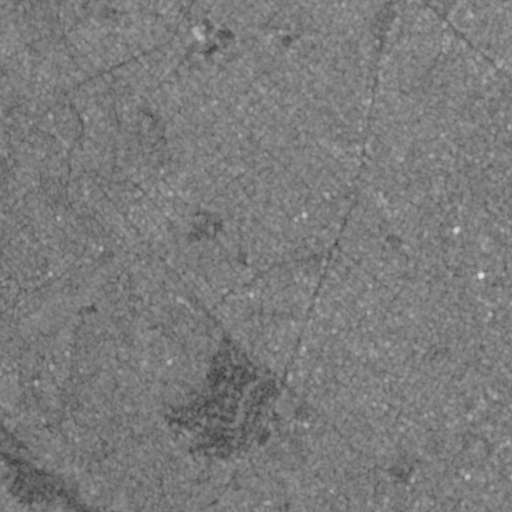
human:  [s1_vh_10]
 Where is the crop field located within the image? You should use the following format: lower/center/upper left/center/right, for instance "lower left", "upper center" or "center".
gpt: The crop field is located in the lower right of the image.
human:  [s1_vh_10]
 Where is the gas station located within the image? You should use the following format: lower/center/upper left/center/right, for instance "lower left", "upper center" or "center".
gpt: The gas station is located in the upper right of the image.
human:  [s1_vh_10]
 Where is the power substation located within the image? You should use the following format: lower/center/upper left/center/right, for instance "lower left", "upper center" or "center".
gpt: The power substation is located in the center of the image.
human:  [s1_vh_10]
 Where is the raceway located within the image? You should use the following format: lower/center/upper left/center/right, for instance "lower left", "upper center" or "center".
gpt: The raceway is located in the lower center of the image.
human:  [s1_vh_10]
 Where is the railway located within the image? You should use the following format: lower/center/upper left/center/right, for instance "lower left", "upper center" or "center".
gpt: The railway is located in the upper right of the image.
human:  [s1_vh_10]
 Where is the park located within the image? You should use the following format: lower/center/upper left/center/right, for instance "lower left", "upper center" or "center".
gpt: There is no park in the image.

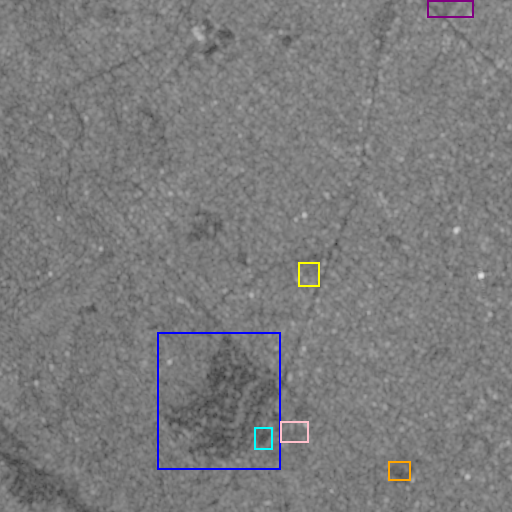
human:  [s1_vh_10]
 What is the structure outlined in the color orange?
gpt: The structure outlined in orange is a crop field.
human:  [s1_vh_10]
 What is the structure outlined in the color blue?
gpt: The structure outlined in blue is a park.
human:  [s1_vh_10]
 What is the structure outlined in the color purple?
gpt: The structure outlined in purple is a parking lot.
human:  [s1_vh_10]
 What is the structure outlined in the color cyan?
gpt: The structure outlined in cyan is a raceway.
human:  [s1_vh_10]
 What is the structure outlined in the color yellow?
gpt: The structure outlined in yellow is a building.
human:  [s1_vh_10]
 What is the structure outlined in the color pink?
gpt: The structure outlined in pink is a building.
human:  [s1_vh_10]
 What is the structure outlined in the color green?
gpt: There is no green outline.